Question: What is the value of the measurement in the image?
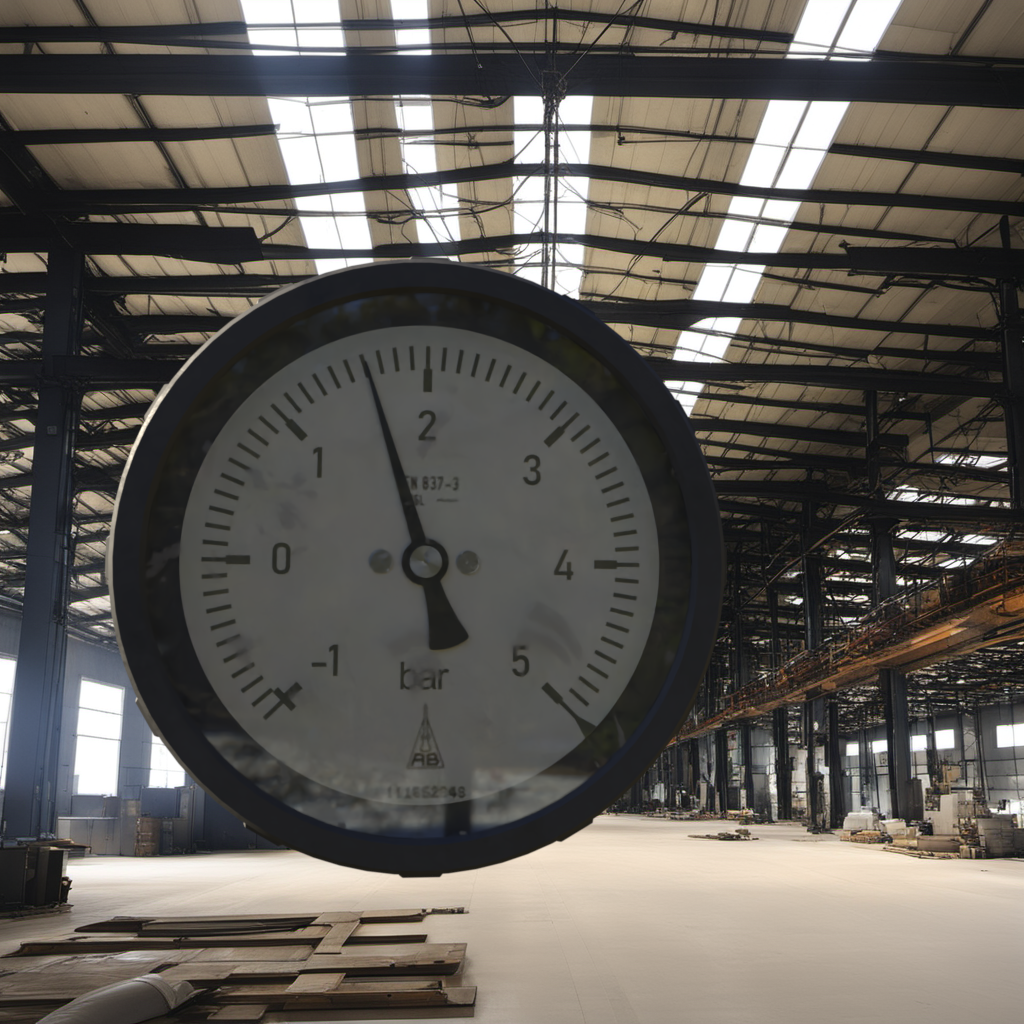
Answer: The result is 1.61
Question: What is the value range of the measurement in the image?
Answer: The range is from -1 to 5
Question: What is the minimum and maximum value range of this measurement?
Answer: The minimum value is -1 and the maximum value is 5